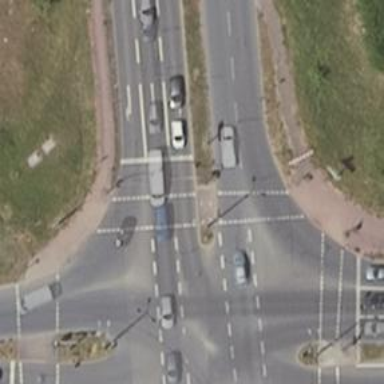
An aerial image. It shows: Crossing with traffic signals.